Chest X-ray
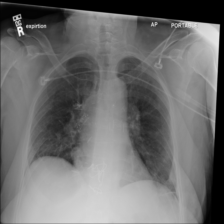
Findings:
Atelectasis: positive
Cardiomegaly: negative
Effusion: negative
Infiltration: negative
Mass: negative
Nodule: negative
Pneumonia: negative
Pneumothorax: negative
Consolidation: positive
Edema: negative
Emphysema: negative
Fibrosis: negative
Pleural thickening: negative
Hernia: negative